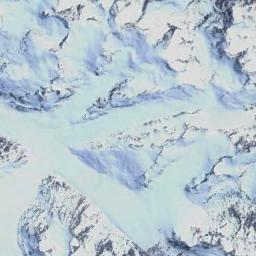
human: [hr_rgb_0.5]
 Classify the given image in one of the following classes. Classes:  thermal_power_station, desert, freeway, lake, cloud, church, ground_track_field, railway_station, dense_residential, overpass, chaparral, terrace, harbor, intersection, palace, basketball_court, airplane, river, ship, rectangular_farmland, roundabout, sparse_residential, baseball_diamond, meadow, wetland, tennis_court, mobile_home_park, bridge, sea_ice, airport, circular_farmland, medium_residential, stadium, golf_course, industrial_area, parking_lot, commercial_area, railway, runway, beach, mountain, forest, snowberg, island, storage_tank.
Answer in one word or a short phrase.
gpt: snowberg